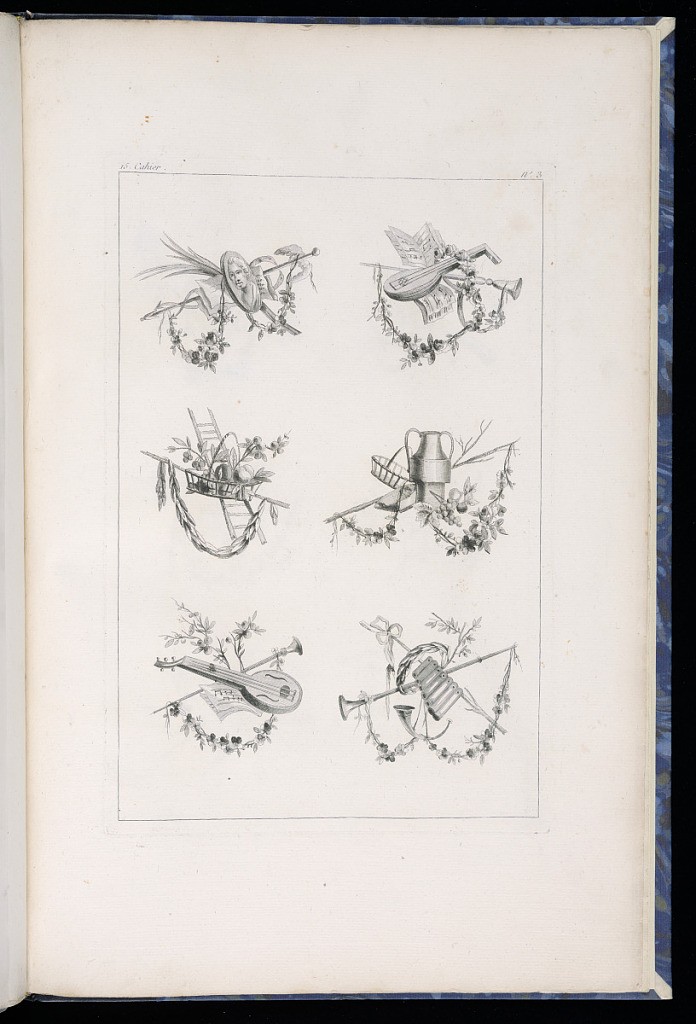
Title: Trophy Designs
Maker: Pierre Ranson, French, 1736–1786
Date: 1779–90
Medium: Etching on paper
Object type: Print
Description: Six designs for pastoral and music themed trophies incorporating flowers, festoons of flowers and leaves, roundel portrait, caduceus, lute, sheets of music, basket of fruit, jug, a guitar, and horns. The plate is numbered.